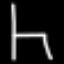
Label: chair